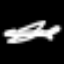
Label: airplane